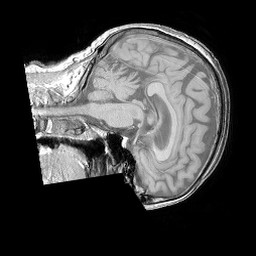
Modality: T1w
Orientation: sagittal
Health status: ill
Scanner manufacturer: philips
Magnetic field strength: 3 T
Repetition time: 0.3787 s
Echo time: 0.002908 s